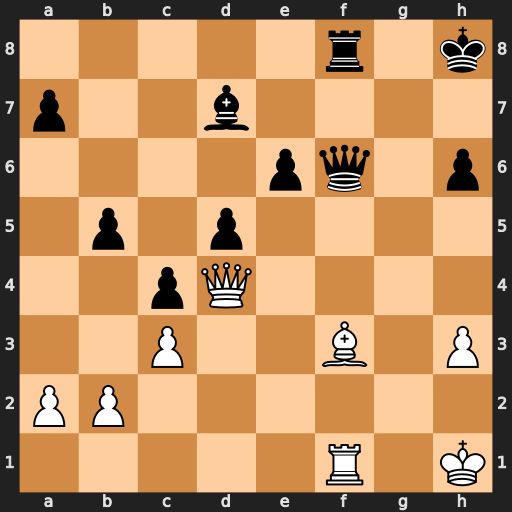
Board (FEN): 5r1k/p2b4/4pq1p/1p1p4/2pQ4/2P2B1P/PP6/5R1K
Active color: w
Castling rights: -
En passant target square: -
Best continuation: Bh5 Qxd4 Rxf8+ Kg7 Rf7+ Kg8 cxd4